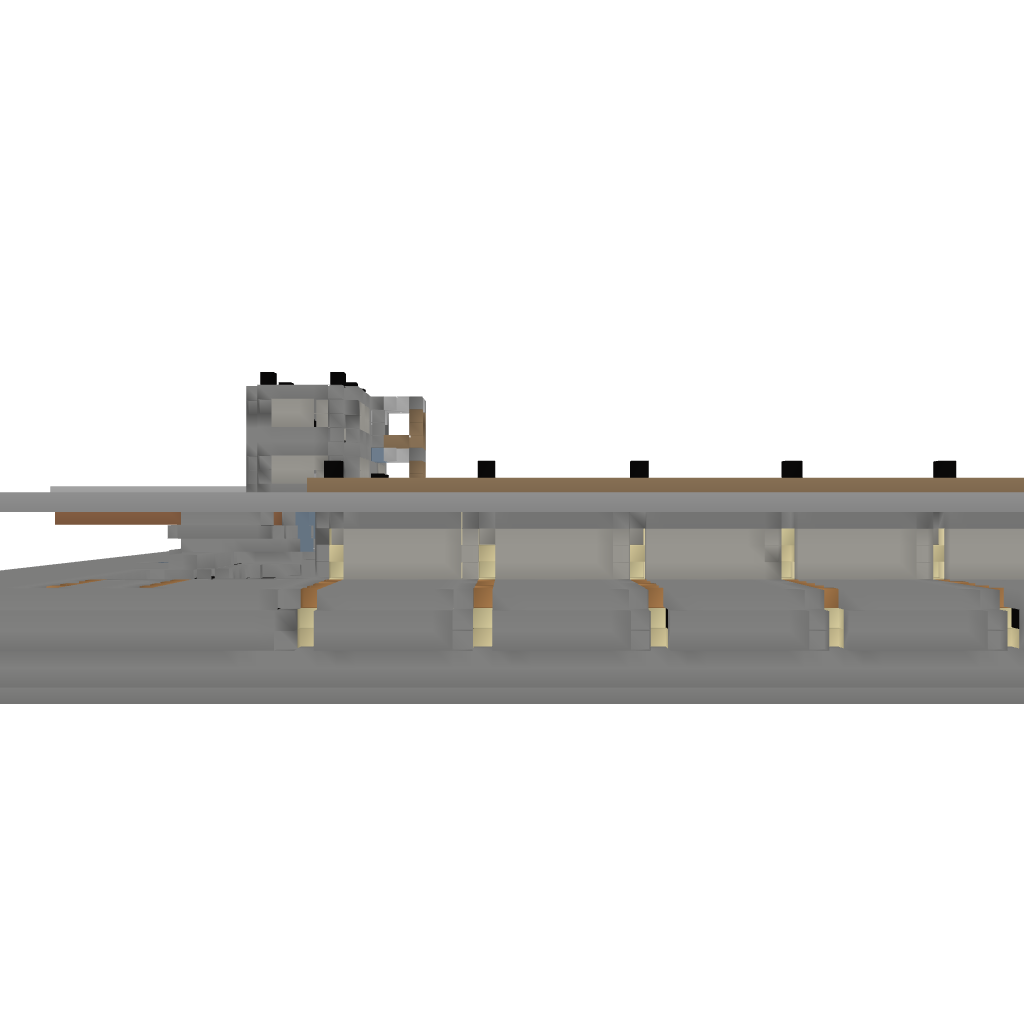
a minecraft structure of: Die Fabrik